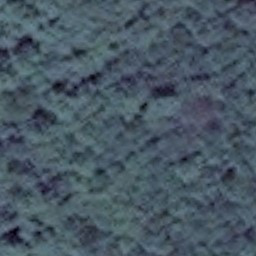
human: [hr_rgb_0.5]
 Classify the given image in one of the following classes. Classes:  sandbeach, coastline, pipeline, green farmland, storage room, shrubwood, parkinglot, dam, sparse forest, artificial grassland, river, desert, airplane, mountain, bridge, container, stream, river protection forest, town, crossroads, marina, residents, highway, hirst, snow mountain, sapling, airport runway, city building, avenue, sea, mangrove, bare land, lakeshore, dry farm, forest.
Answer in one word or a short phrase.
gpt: forest